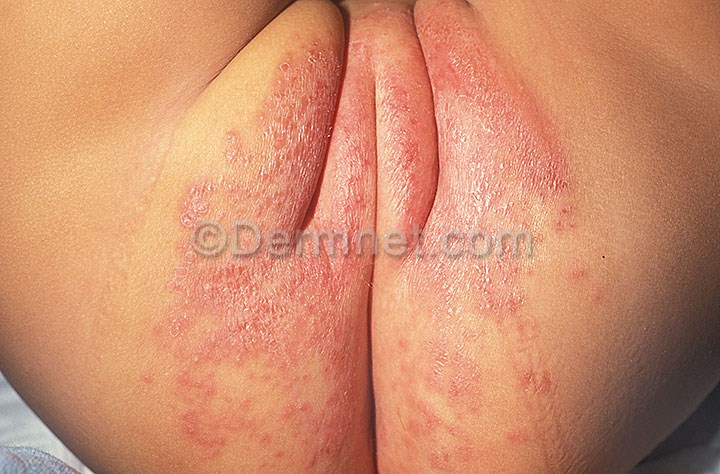
Disease: Tinea Ringworm Candidiasis and other Fungal Infections